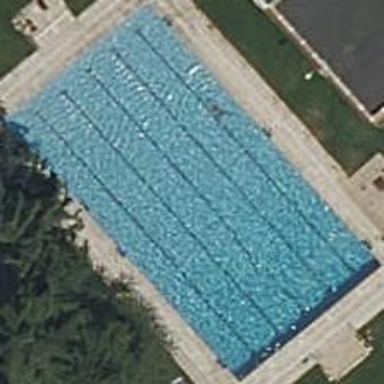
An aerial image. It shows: Swimming pool located in leisure land.